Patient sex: F
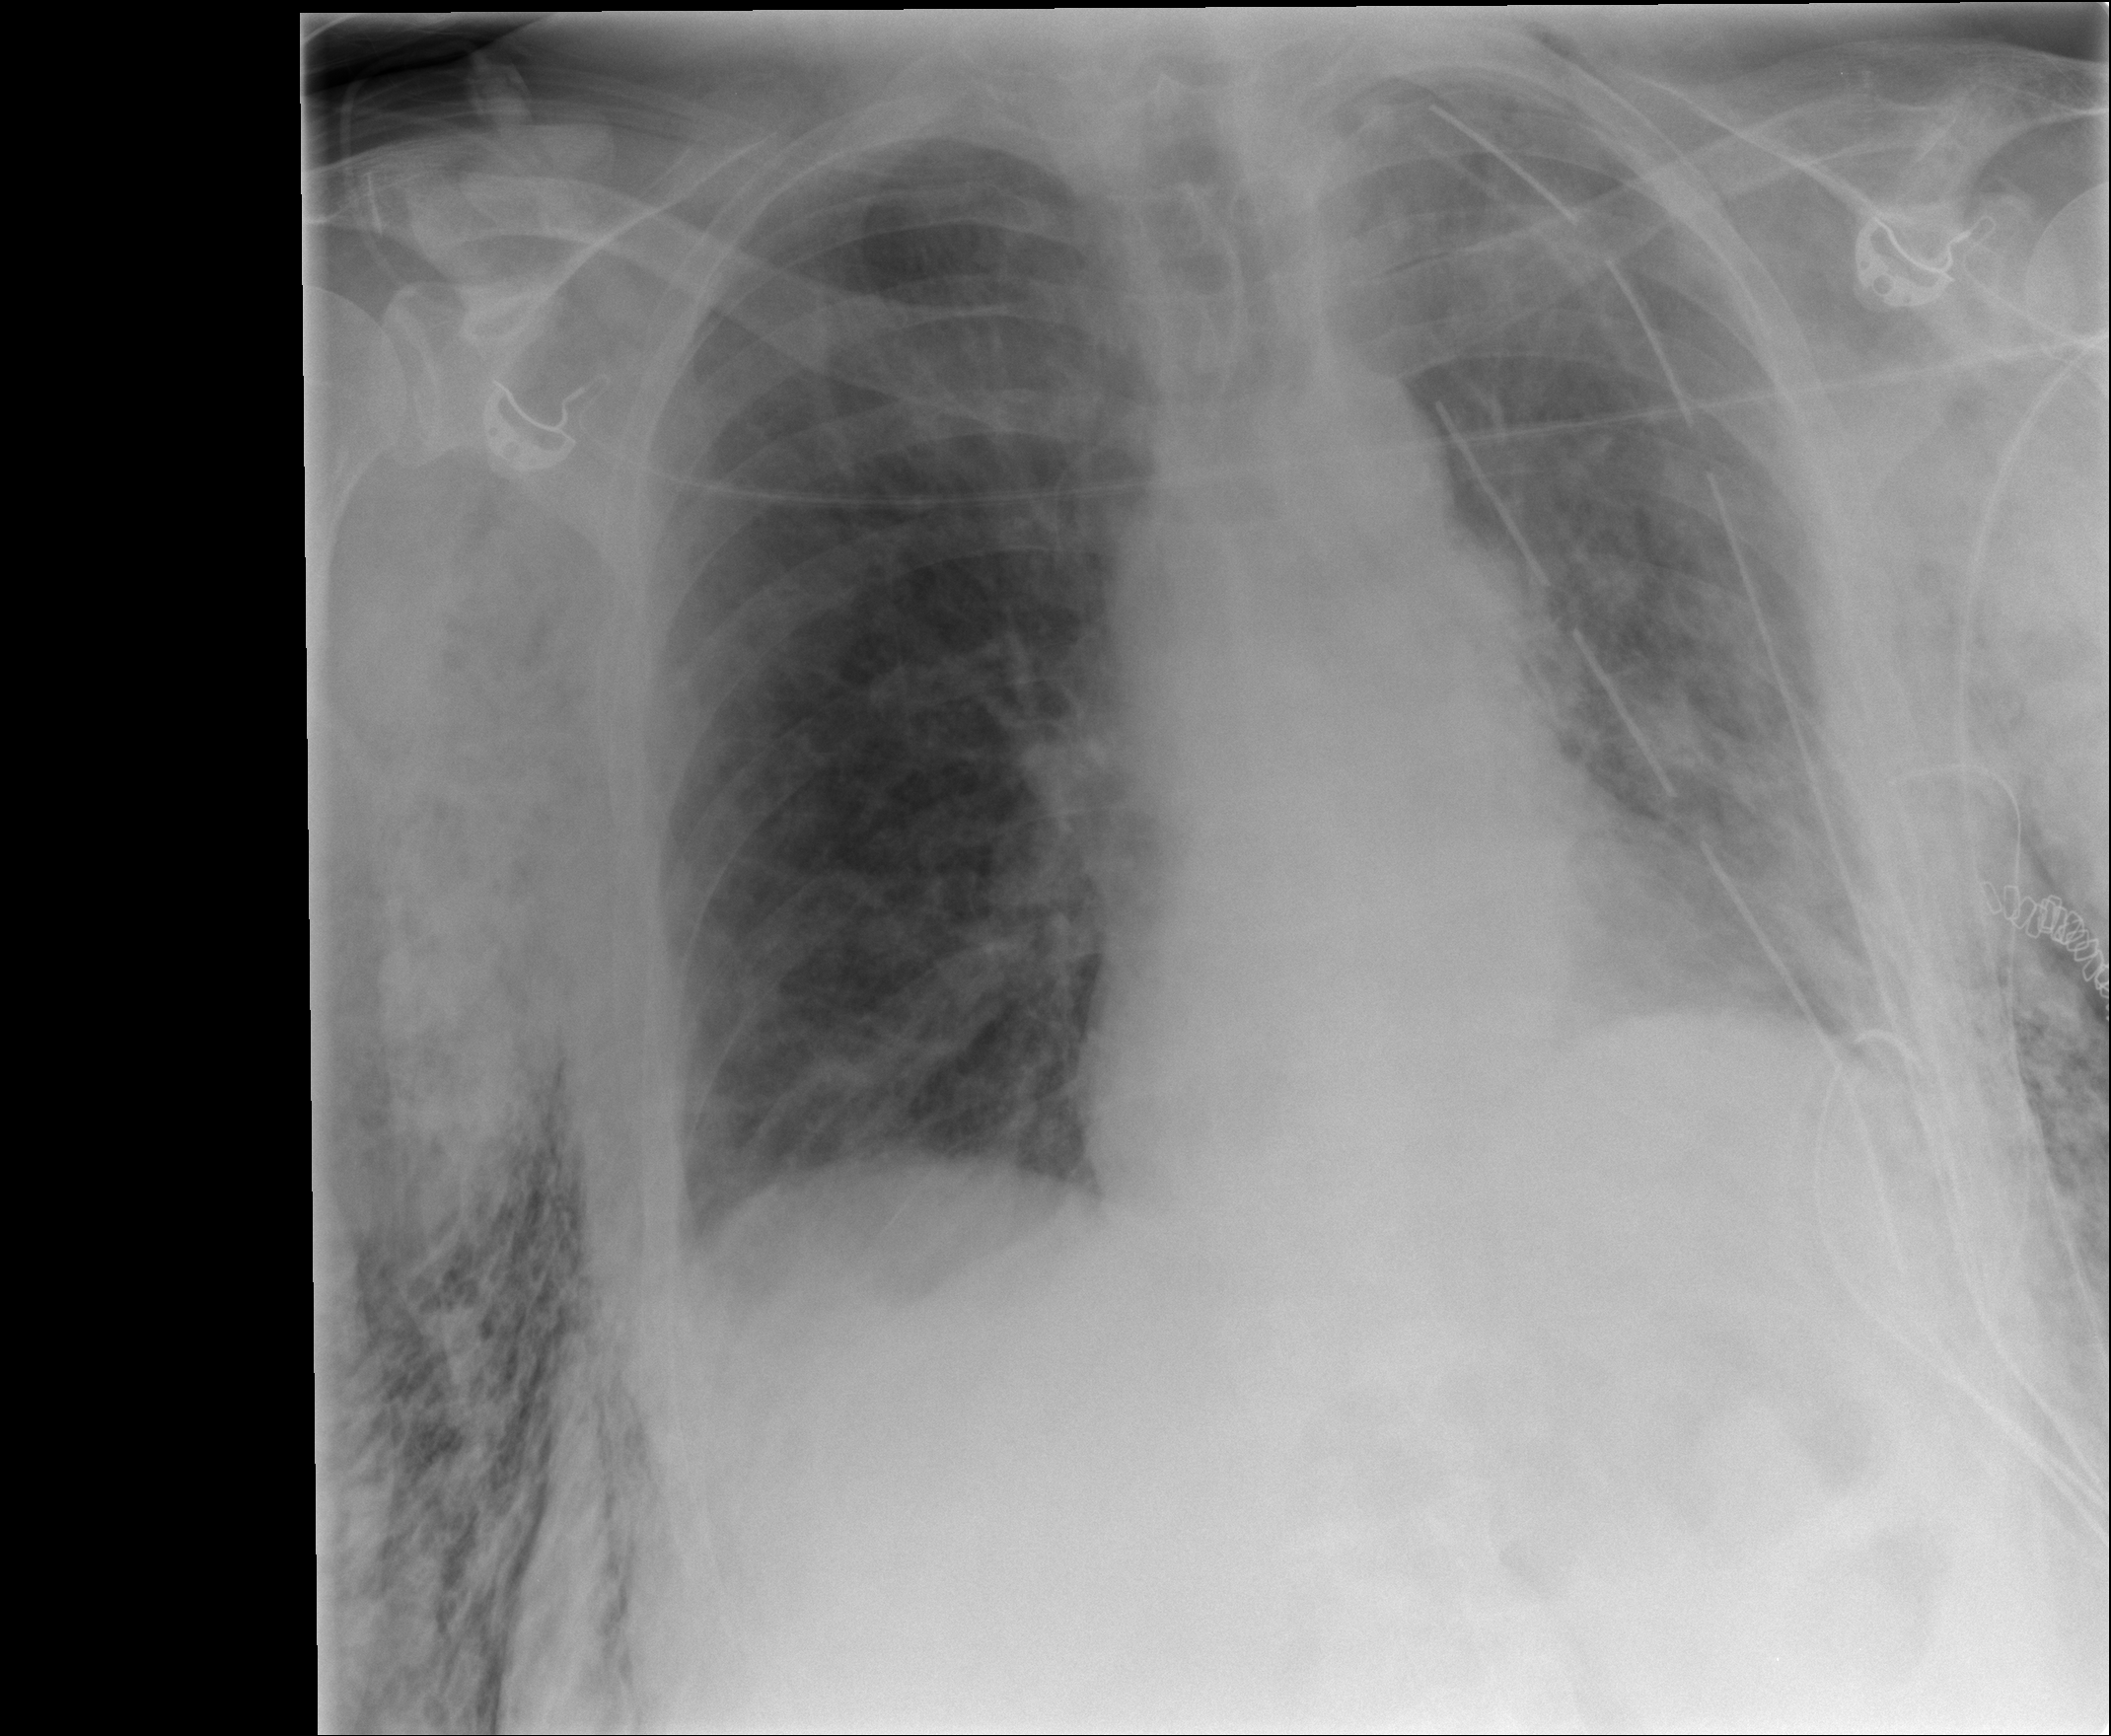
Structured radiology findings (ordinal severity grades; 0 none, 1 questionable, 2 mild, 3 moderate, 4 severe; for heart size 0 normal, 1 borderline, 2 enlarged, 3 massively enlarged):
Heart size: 0
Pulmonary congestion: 0
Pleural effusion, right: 0
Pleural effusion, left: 0
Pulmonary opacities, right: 0
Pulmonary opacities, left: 2
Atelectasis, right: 0
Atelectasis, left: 0